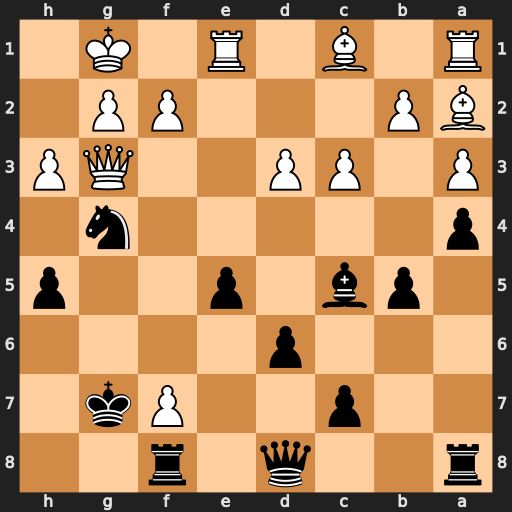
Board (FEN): r2q1r2/2p2Pk1/3p4/1pb1p2p/p5n1/P1PP2QP/BP3PP1/R1B1R1K1
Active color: b
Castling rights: -
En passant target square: -
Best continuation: Bxf2+ Qxf2 Nxf2